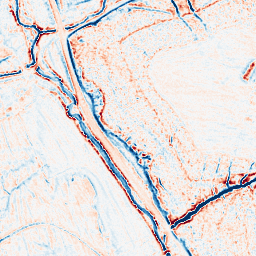
Category: edge_preserving
Decomposition family: anisotropic_diffusion
Decomposition parameters: iterations: 10
kappa: 10
gamma: 0.15
Upsampling method: bilinear
Upsampling parameters: scale: 2
Upsampling scale: 2